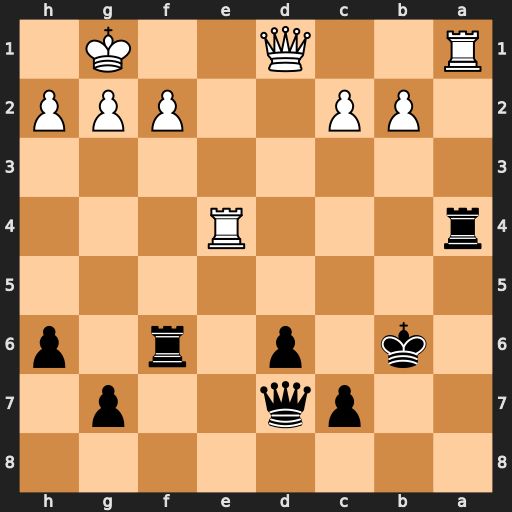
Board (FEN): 8/2pq2p1/1k1p1r1p/8/r3R3/8/1PP2PPP/R2Q2K1
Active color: b
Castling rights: -
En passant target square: -
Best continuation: Rxe4 Qd3 Qe8